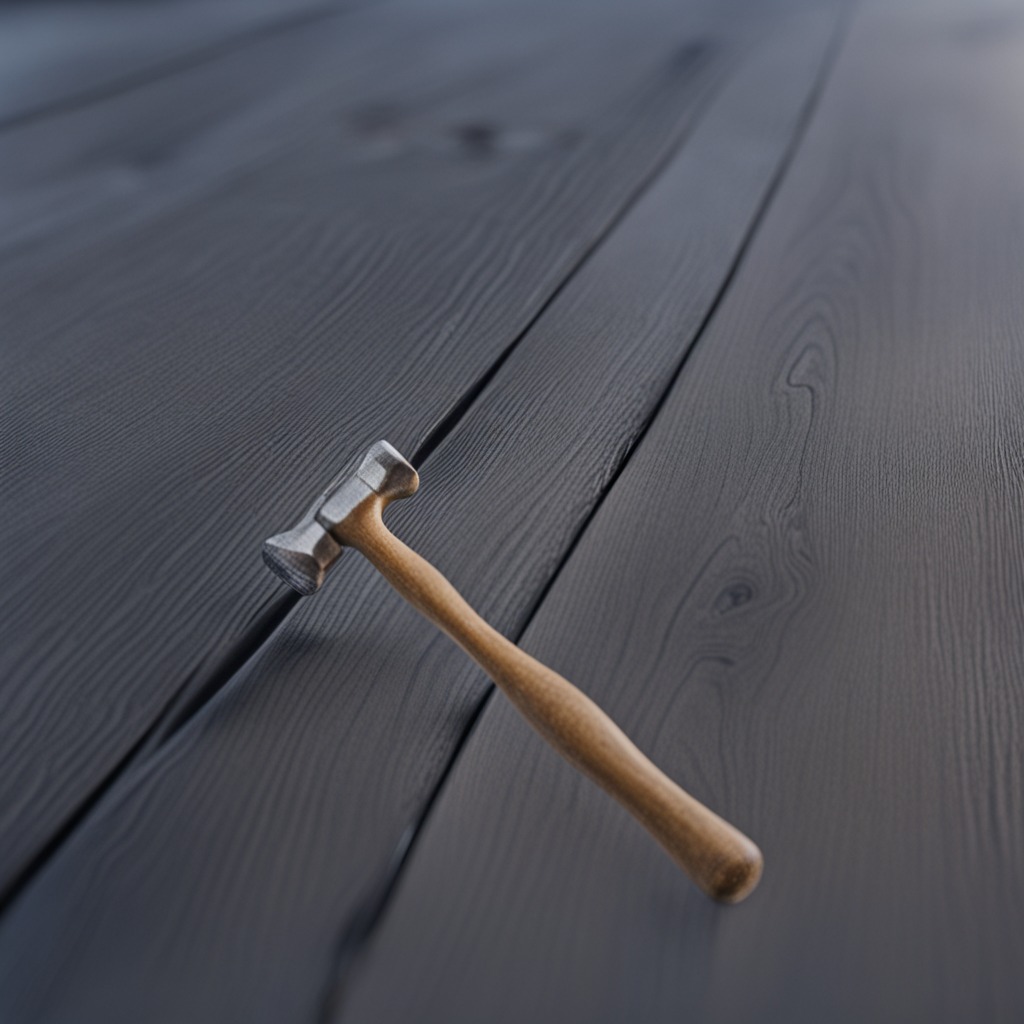
A hammer lying on a table with faint burn marks in a small garage at twilight.